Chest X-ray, AP view. Patient: 36 years old, sex F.
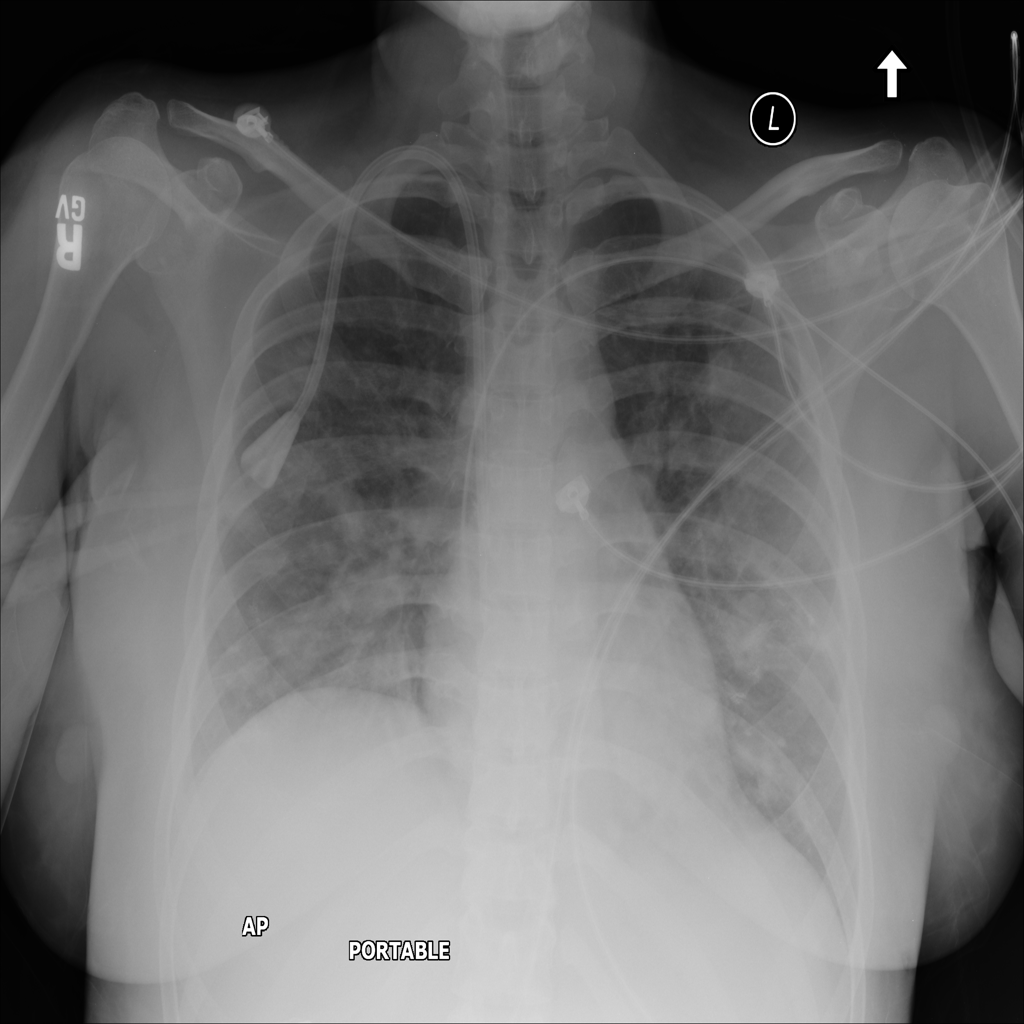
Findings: Infiltration, Nodule